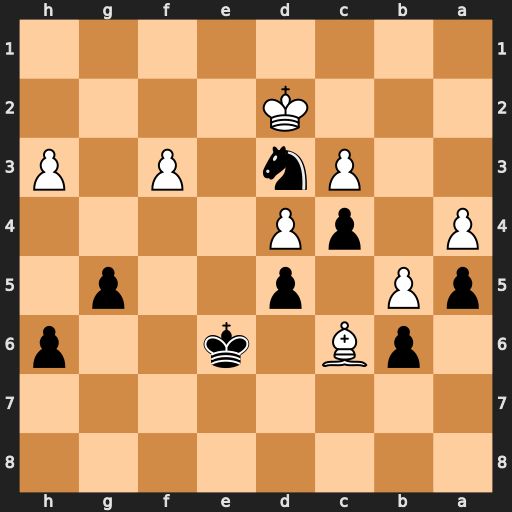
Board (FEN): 8/8/1pB1k2p/pP1p2p1/P1pP4/2Pn1P1P/3K4/8
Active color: b
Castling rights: -
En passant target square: -
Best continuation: Nf4 Bb7 Kd7